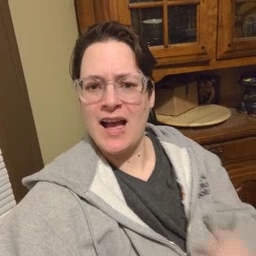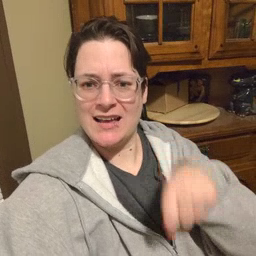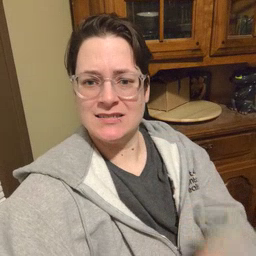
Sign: can